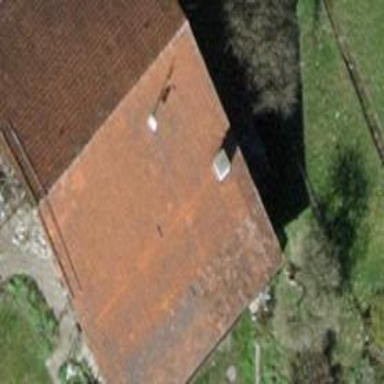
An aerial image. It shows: Gabled roof on farm auxiliary building.